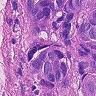
Metastatic tissue present: yes